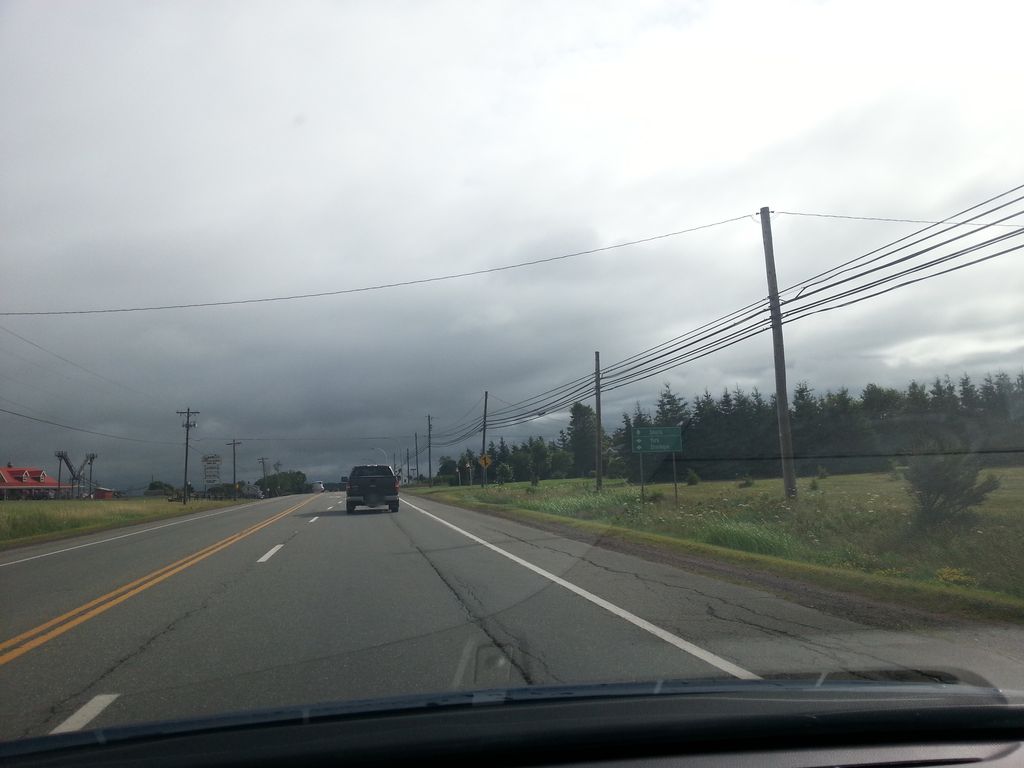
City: charlottetown